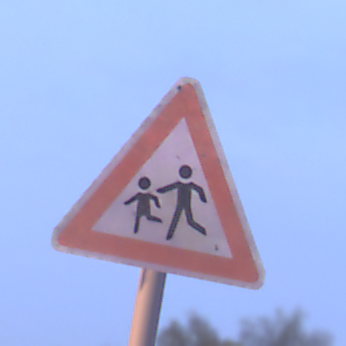
Verkehrszeichen: KinderRechts
Umgebung: Outdoor, Urban
Tageszeit: Night
Wetter: PartlyCloudy
Licht: Artificial
Jahreszeit: NotSpecified
Kontrast: HighContrast